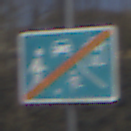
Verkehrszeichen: EndeVerkehrsberuhigterBereich
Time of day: Midday
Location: Outdoor (Nature)
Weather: Clear
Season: NotSpecified
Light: Natural